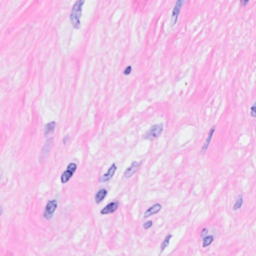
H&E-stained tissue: Breast